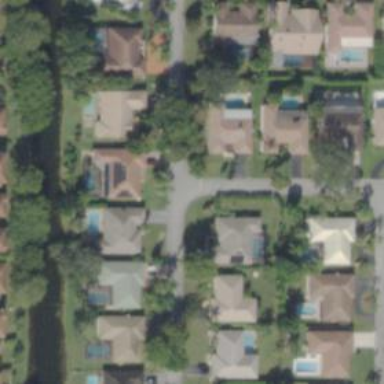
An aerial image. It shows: Residential road.